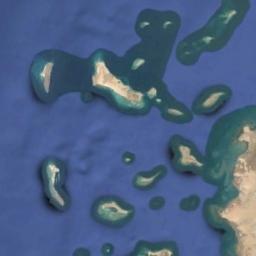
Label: island